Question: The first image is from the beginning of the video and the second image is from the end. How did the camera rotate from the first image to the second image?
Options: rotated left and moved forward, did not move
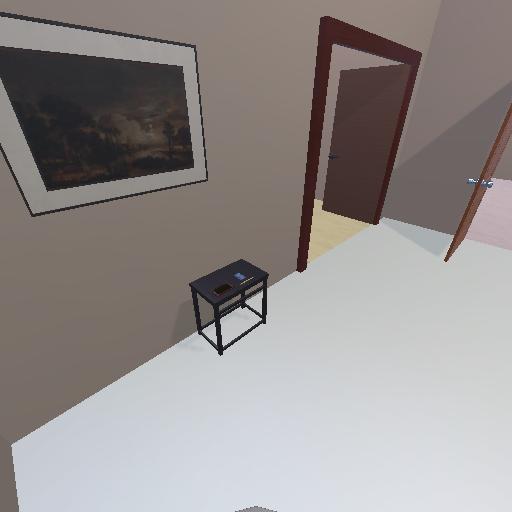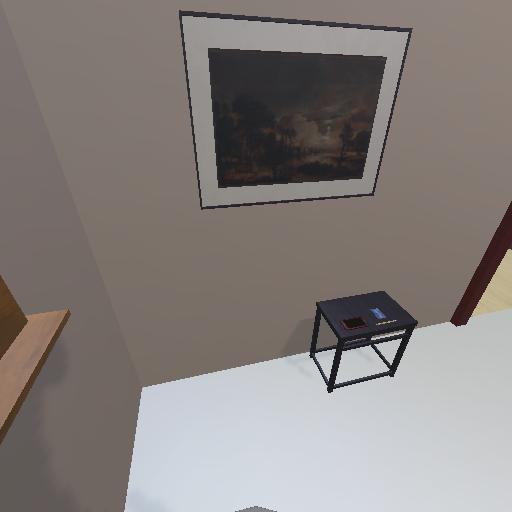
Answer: rotated left and moved forward